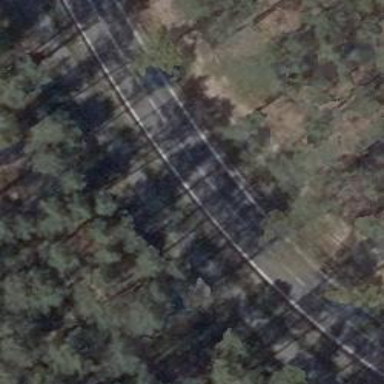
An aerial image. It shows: Secondary road with asphalt surface.